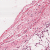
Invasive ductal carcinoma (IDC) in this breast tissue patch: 0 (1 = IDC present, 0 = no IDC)